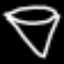
Label: diamond